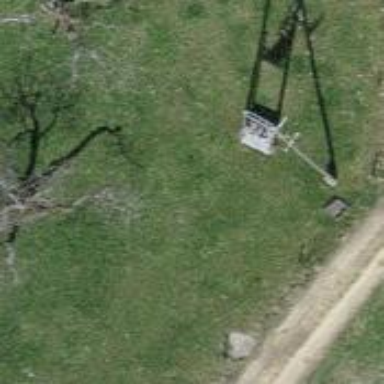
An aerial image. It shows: Minor power line.